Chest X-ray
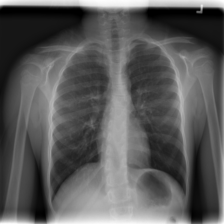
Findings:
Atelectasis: negative
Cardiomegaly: negative
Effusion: negative
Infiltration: negative
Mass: negative
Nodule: negative
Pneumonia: negative
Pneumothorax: negative
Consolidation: negative
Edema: negative
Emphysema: negative
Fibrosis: negative
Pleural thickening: negative
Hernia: negative